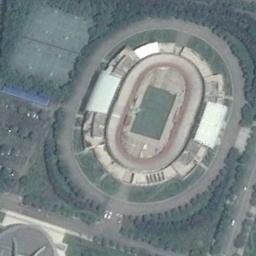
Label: stadium